Question: I have Added buttons on my page in a canvas on the screen, so when I click 'Add Title' it will add a text box in a certain position and when I click Add Question it will do the same thing.

Here is the code I have which preforms this action.
'''
public void AddTitle_Click(object sender, RoutedEventArgs e)
{
TextBox x = new TextBox();
x.Name = "new_textbox";
x.TextWrapping = TextWrapping.Wrap;
x.Height = 20;
x.Width = 100;
x.AcceptsReturn = true;
x.Margin = new Thickness(5, 10, 0, 0);
canvas1.Children.Add(x);
Canvas.SetLeft(x, 100);
Canvas.SetTop(x, 100);
}
private void AddQuestion_Click(object sender, RoutedEventArgs e)
{
TextBox x = new TextBox();
x.Name = "new_textbox";
x.TextWrapping = TextWrapping.Wrap;
x.Height = 20;
x.Width = 200;
x.AcceptsReturn = true;
x.Margin = new Thickness(5, 10, 0, 0);
canvas1.Children.Add(x);
Canvas.SetLeft(x, 140);
Canvas.SetTop(x, 140);
}
'''
The Title position is the smaller Textbox and the question the bigger Textbox. A title can have any amount of questions it. So when I click 'Add question' I need it to appear below the last question Textbox and when I click add title I need it to appear below the last question but in a different position?
I deleted my old post as I figured out how to add the Textboxes.
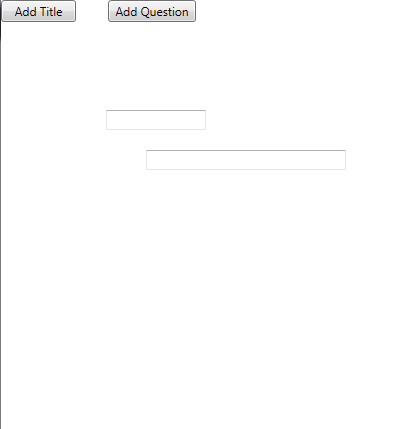
Answer: You don't have to add them like that.
You should use a TreeView or at least StackPanels and them add the items to them.
Also, this line:
'''
x.Name = "new_textbox";
'''
is not correct. If you add more than one element with the same name it will produce an error (it should be unique). You should leave that Property empty or give them names dynamically.
I hope you have enough info with this code approaches are multiple and quite longs.
EDIT: To locate a certain element in the window see this question:
<URL>